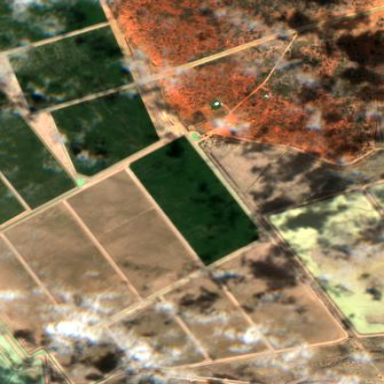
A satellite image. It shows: Farmland with cotton crops.